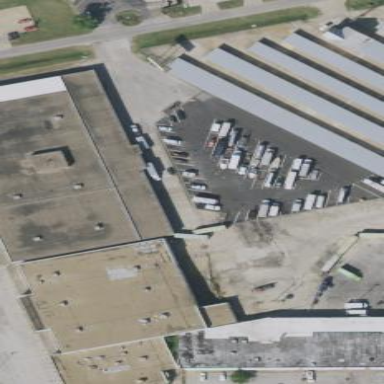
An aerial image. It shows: Warehouse building.